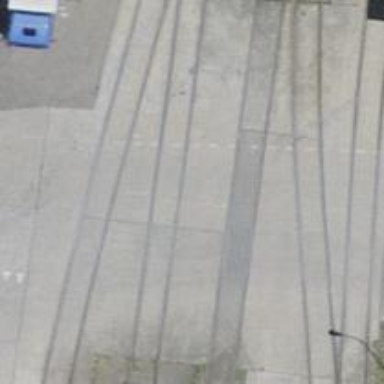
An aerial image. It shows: Level crossing along the railway.